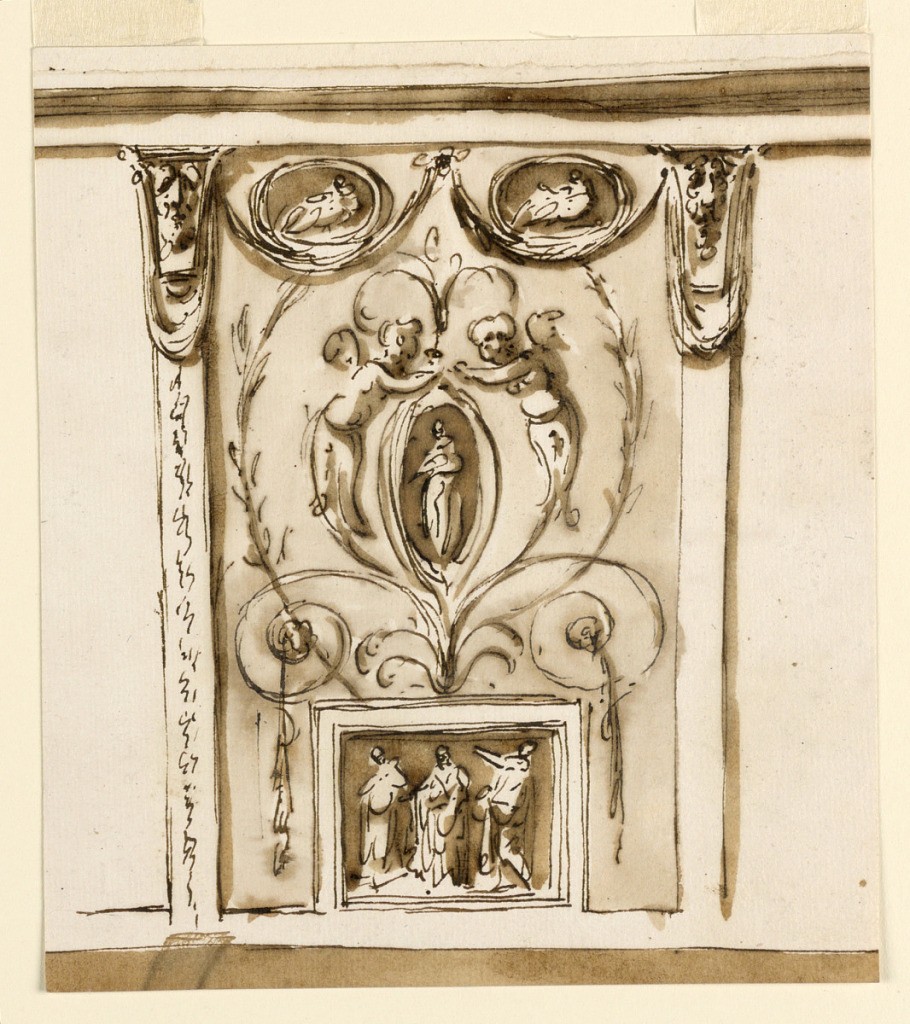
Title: Design for a Frieze
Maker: Giuseppe Barberi, Italian, 1746–1809
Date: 1746–1809
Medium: Pen and brown ink, brush and brown wash on off-white laid paper, lined
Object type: Drawing
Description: Design for a Frieze